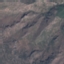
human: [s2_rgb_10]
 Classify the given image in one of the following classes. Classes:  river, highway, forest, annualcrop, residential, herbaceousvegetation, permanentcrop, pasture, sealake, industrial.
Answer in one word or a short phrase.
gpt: HerbaceousVegetation